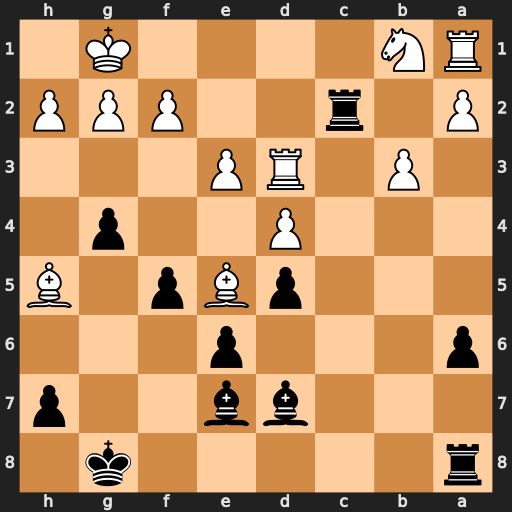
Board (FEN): r5k1/3bb2p/p3p3/3pBp1B/3P2p1/1P1RP3/P1r2PPP/RN4K1
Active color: b
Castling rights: -
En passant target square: -
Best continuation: Rc1+ Rd1 Rxd1#